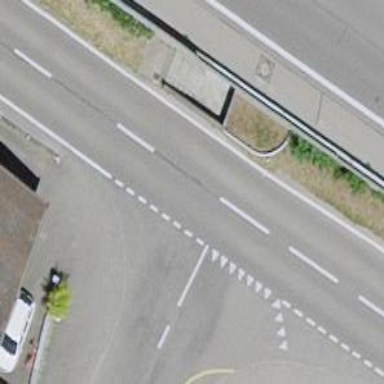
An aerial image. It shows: Footway tunnel.